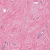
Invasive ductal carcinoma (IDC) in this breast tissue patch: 0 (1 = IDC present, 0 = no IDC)